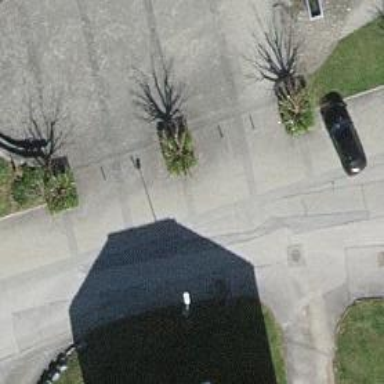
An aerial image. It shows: Bollard barrier.